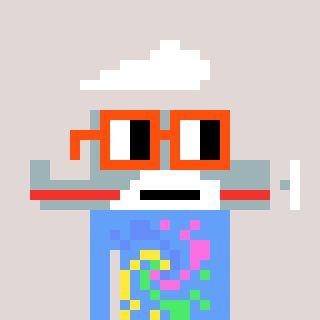
a pixel art character with square orange glasses, a plane-shaped head and a blue-colored body on a warm background